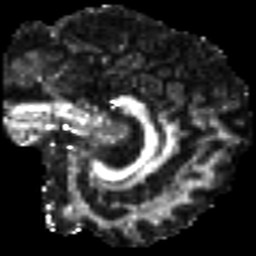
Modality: FA
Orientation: sagittal
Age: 28
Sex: male
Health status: healthy
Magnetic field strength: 3 T
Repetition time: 9 s
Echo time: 0.093 s